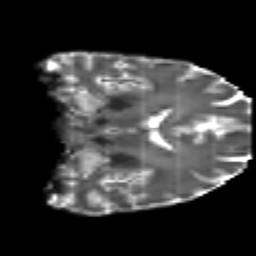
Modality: T2w
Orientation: coronal
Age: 39
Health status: ill
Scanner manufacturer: philips
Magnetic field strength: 3 T
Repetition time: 9 s
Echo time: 0.127 s